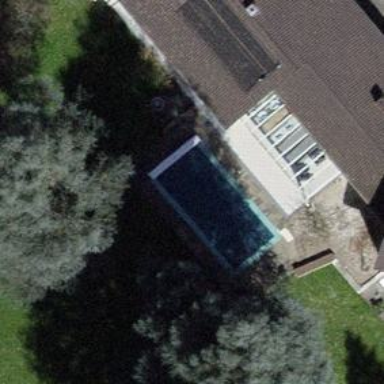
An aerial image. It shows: Swimming pool located in leisure land.